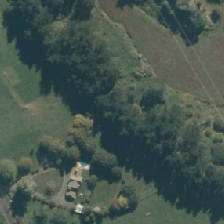
Land cover: indigenous_forest